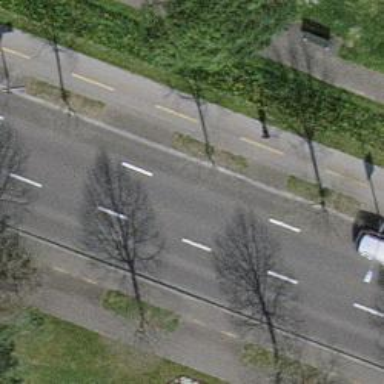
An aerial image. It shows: Tree-lined avenue.